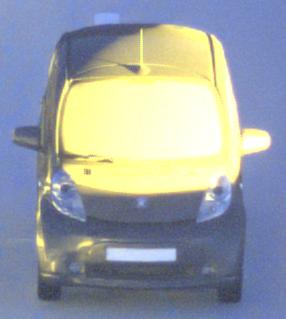
Make: Peugeot
Model: iOn
Detailed model: iOn
Model produced from: 2010/12
Model produced until: 2013/02
Doors: 5
Color: gray
Road condition: dry road
Daytime: sunrise or sunset
Contrast: high contrast